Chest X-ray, PA view. Patient: 53 years old, sex F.
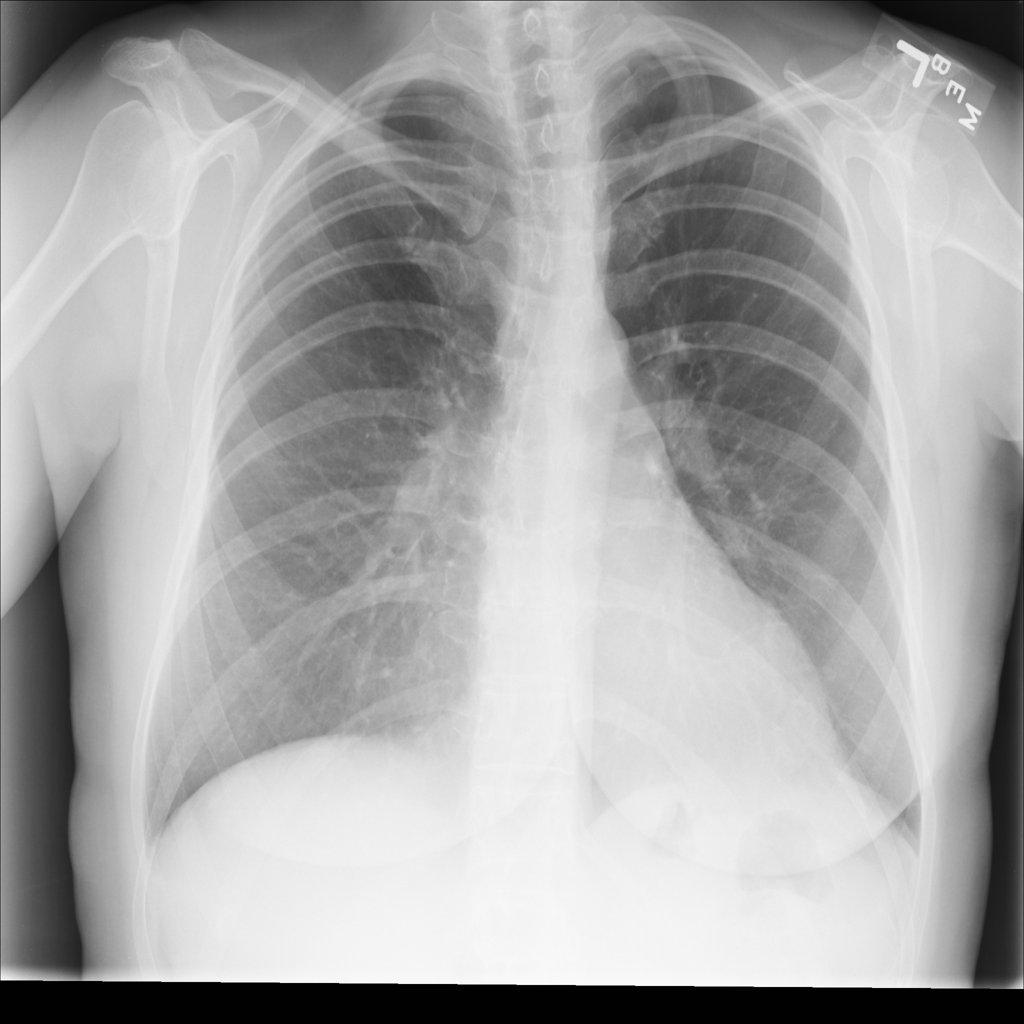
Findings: No Finding